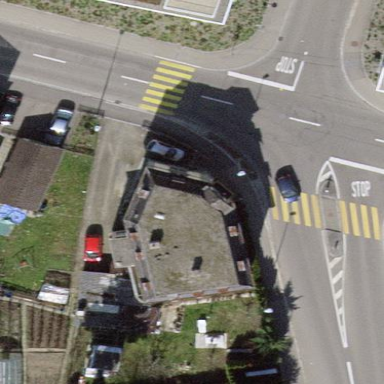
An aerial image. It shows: Residential building with mansard roof.